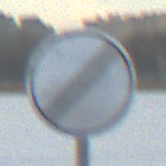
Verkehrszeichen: EndeSaemtlicherBegrenzungen
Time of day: SunriseSunset
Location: Outdoor (Nature)
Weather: PartlyCloudy
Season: NotSpecified
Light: Natural